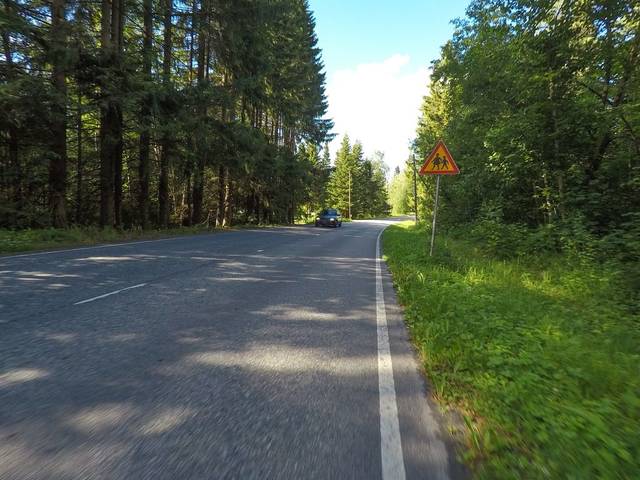
Region: Finland
Coordinates: 61.15, 28.753